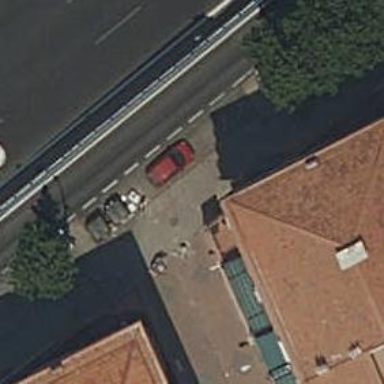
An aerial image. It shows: Pedestrian road with asphalt surface.